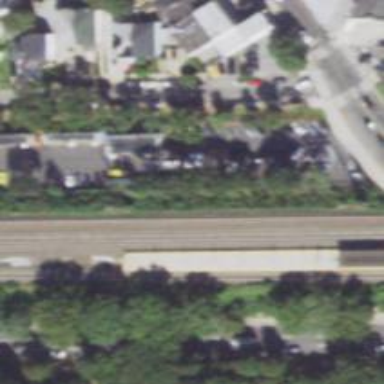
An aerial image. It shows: Electrified railway with rail tracks.